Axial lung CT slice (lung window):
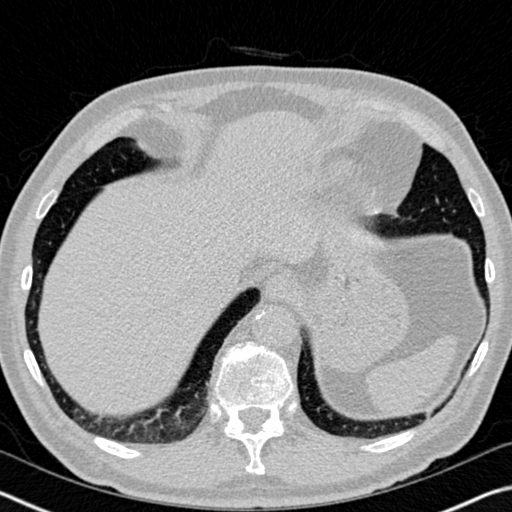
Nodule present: no